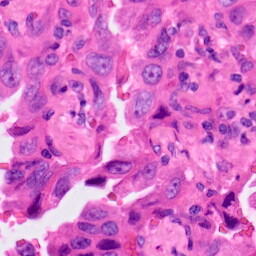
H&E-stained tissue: Lung